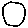
Label: circle